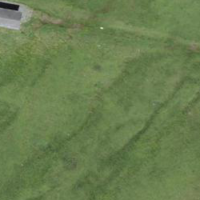
EUNIS habitat code: 24
Species observed at this site:
Lotus corniculatus